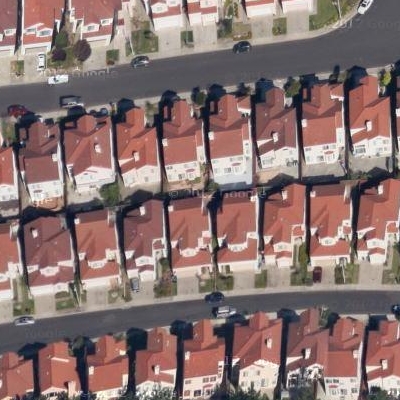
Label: Resident